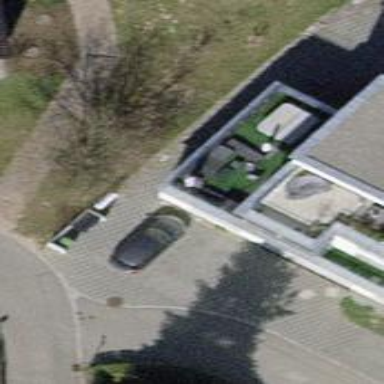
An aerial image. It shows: Garage.